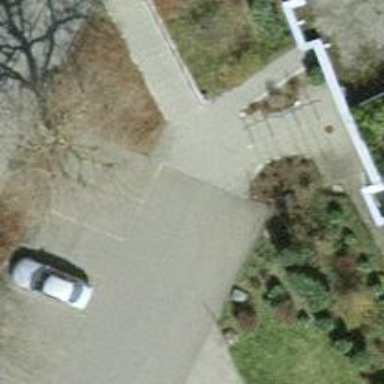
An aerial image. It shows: Sidewalk along the footway.